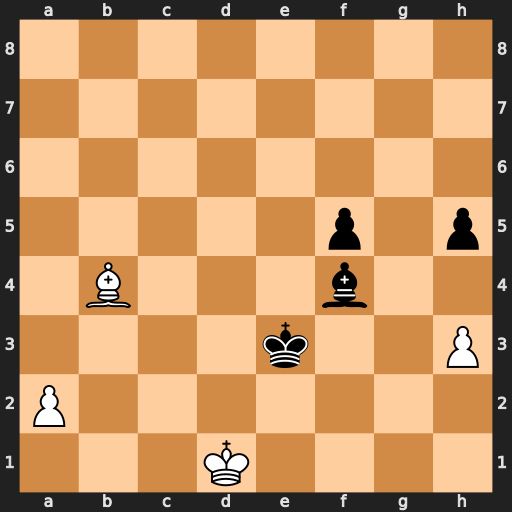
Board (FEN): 8/8/8/5p1p/1B3b2/4k2P/P7/3K4
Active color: w
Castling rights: -
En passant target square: -
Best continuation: Bd2+ Kd3 Bxf4